Question: If this were .NET, I'd ask how to convert 'List<List<MyClass>' to 'List<MyClass>'. However, I'm not very good with javascript and don't know how to ask that as a question using Javascript terminology!
My javascript object comes through like

And is created as:
'''
js_datasets.push({
"DataItem0": {
lzabel: "This",
data: [[1408710276000, null],[1408710276000, 15]]
},
"DataItem1": {
lzabel: "That",
data: [[1408710276000, null],[1408710276000, 15]]
},
});
js_datasets.push({
"DataItem22": {
lzabel: "And other",
data: [[1408710276000, null],[1408710276000, 5]]
},
"DataItem23": {
lzabel: "And lastly",
data: [[1408710276000, null],[1408710276000, 1]]
},
});
'''
Each object is the same "type" (if it matters).
I'd like to create a single list but I am failing to do so. My efforts are
'''
var myDataSet = []; //this is the results of what I want, ideally as a single list
for (var i = 0; i < js_datasets.length; i++) {
if (i==0) {
myDataSet.push(js_datasets[i]);
}
else {
myDataSet.concat(js_datasets[i]);//does nothing
myDataSet.join(js_datasets[i]);//does nothing
}
...more logic
'''
As you can see with the above, I've tried using 'push', 'concat' and 'join'.
If I update the code to only use push (and never use concat and join) then I get all the values I want, but again, as an array within an array.
Using concat and join do not add to the list.
So, if we can assume the 12 items in the array (pictured) all contain 10 items, I'd like to have a single list of the 120 items!
How can I simply convert this multidimension array (is it multidimension) to a single dimension array.
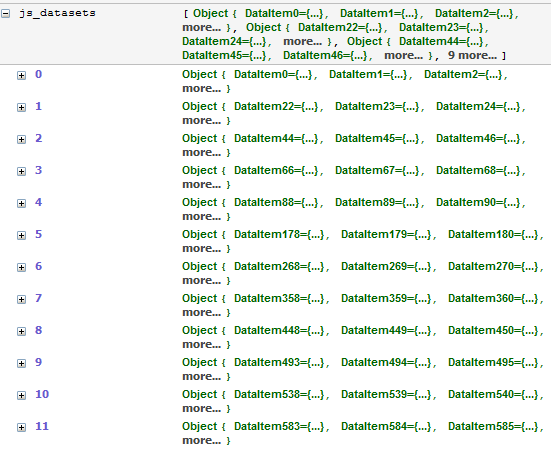
Answer: This will be a bit complicated, as the items in your 'js_datasets' are not , but a more generic . This means you can't assume the keys will be in order if you try to read them
Lets write some helper functions to account for this;
'''
function dataItemCollectionToArray(o) {
var keys = Object.keys(o);
// assuming no non-DataItem keys, so next line commented out
// keys = keys.filter(function (e) {return e.indexOf("DataItem") === 0;});
keys.sort(function (a, b) { // ensure you will get the desired order
return +a.slice(8) - +b.slice(8);
});
return keys.map(function (e) {return o[e];});
}
'''
Now you can loop over 'js_datasets' performing this conversion
'''
var myDataSet = [], i;
for (i = 0; i < js_datasets.length; ++i) {
// assuming no gaps, if you need to add gaps, also find min, max indices
// in 'dataItemCollectionToArray', and check them in each iteration here
myDataSet.push.apply(myDataSet, dataItemCollectionToArray(js_datasets[i]));
}
'''
---
Please note that <URL> may require polifills if you wish to support old browsers, i.e.
---
An easier solution however, may be to re-write how 'js_datasets' is constructed so that the you are 'push'ing are more or indeed pushing true , perhaps with a couple extra properties so you know the offset for the first index. This would mean you can use methods that you'll find around the internet